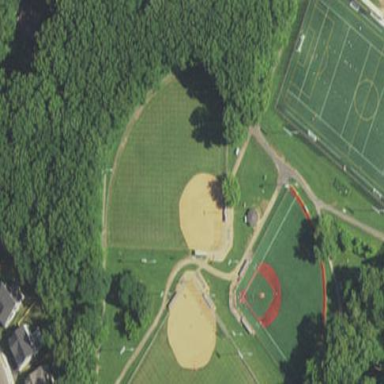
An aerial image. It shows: Baseball pitch for leisure and sports activities.